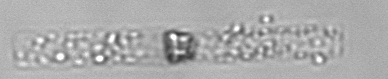
Label: Dactyliosolen_blavyanus